Question: I have a very simple code where I use Action Bar with tab fragments. It works fine after load, but after orientation change it goes crazy. The old fragment also visible (why?).
Sorry for Hungarian texts on the image, but I hope it doesn't matter.

I attach the code, maybe it helps to solve this problem.
Main activity:
'''
public class Main extends Activity
{
private static ActionBar actionBar;
@Override
protected void onCreate(final Bundle savedInstanceState)
{
super.onCreate(savedInstanceState);
// setup action bar for tabs
actionBar = getActionBar();
actionBar.removeAllTabs();
if (actionBar.getTabCount() == 0)
{
actionBar.setNavigationMode(ActionBar.NAVIGATION_MODE_TABS);
Tab tab = actionBar.newTab().setText(R.string.starter).setTabListener(new TabListener<Starter>(this, "starter", Starter.class));
actionBar.addTab(tab);
tab = actionBar.newTab().setText(R.string.newword).setTabListener(new TabListener<NewWord>(this, "newwod", NewWord.class));
actionBar.addTab(tab);
tab = actionBar.newTab().setText(R.string.feedback).setTabListener(new TabListener<Feedback>(this, "feedback", Feedback.class));
actionBar.addTab(tab);
}
if (savedInstanceState != null)
{
actionBar.setSelectedNavigationItem(savedInstanceState.getInt("tab", 0));
}
}
@Override
protected void onSaveInstanceState(Bundle outState)
{
super.onSaveInstanceState(outState);
outState.putInt("tab", getActionBar().getSelectedNavigationIndex());
}
}
'''
TabListener (same as Google example):
'''
public class TabListener<T extends Fragment> implements android.app.ActionBar.TabListener
{
private Fragment mFragment;
private final Activity mActivity;
private final String mTag;
private final Class<T> mClass;
/**
* Constructor used each time a new tab is created.
*
* @param activity
* The host Activity, used to instantiate the fragment
* @param tag
* The identifier tag for the fragment
* @param clz
* The fragment's Class, used to instantiate the fragment
*/
public TabListener(Activity activity, String tag, Class<T> clz)
{
mActivity = activity;
mTag = tag;
mClass = clz;
}
@Override
public void onTabReselected(Tab tab, FragmentTransaction ft)
{
// User selected the already selected tab. Usually do nothing.
}
@Override
public void onTabSelected(Tab tab, FragmentTransaction ft)
{
// Check if the fragment is already initialized
if (mFragment == null)
{
// If not, instantiate and add it to the activity
mFragment = Fragment.instantiate(mActivity, mClass.getName());
ft.add(android.R.id.content, mFragment, mTag);
} else
{
// If it exists, simply attach it in order to show it
ft.attach(mFragment);
}
}
@Override
public void onTabUnselected(Tab tab, FragmentTransaction ft)
{
if (mFragment != null)
{
// Detach the fragment, because another one is being attached
ft.detach(mFragment);
}
}
}
'''
Fragment:
'''
public class Starter extends Fragment
{
@Override
public View onCreateView(LayoutInflater inflater, ViewGroup container, Bundle savedInstanceState)
{
setRetainInstance(false);
return inflater.inflate(R.layout.newword, container, false);
}
}
'''
and the layout XML:
'''
<?xml version="1.0" encoding="utf-8"?>
<ScrollView xmlns:android="http://schemas.android.com/apk/res/android"
android:layout_width="fill_parent"
android:layout_height="fill_parent"
android:padding="5dp" >
<LinearLayout
xmlns:android="http://schemas.android.com/apk/res/android"
android:layout_width="fill_parent"
android:layout_height="wrap_content"
android:orientation="vertical" >
<TextView
android:layout_width="fill_parent"
android:layout_height="wrap_content"
android:padding="5dp"
android:text="@string/newword"
android:textAppearance="?android:attr/textAppearanceMedium" />
<EditText
android:id="@+id/newwordtext"
android:layout_width="fill_parent"
android:layout_height="wrap_content"
android:hint="@string/wordhint" />
<TextView
android:layout_width="fill_parent"
android:layout_height="wrap_content"
android:padding="5dp"
android:text="@string/description"
android:textAppearance="?android:attr/textAppearanceMedium"
android:textStyle="bold" />
<EditText
android:id="@+id/descriptionwordtext"
android:layout_width="fill_parent"
android:layout_height="wrap_content"
android:hint="@string/descriptionhint"
android:inputType="textMultiLine"
android:minLines="4" />
<TextView
android:layout_width="fill_parent"
android:layout_height="wrap_content"
android:padding="5dp"
android:text="@string/origin"
android:textAppearance="?android:attr/textAppearanceMedium"
android:textStyle="bold" />
<EditText
android:id="@+id/origintext"
android:layout_width="fill_parent"
android:layout_height="wrap_content"
android:hint="@string/originhint" />
<TextView
android:layout_width="fill_parent"
android:layout_height="wrap_content"
android:padding="5dp"
android:text="@string/source"
android:textAppearance="?android:attr/textAppearanceMedium"
android:textStyle="bold" />
<EditText
android:id="@+id/sourcetext"
android:layout_width="fill_parent"
android:layout_height="wrap_content"
android:hint="@string/sourcehint" />
<TextView
android:layout_width="fill_parent"
android:layout_height="wrap_content"
android:padding="5dp"
android:text="@string/name"
android:textAppearance="?android:attr/textAppearanceMedium"
android:textStyle="bold" />
<EditText
android:id="@+id/nametext"
android:layout_width="fill_parent"
android:layout_height="wrap_content"
android:inputType="textPersonName" />
<Button
android:id="@+id/sendbutton"
android:layout_width="wrap_content"
android:layout_height="wrap_content"
android:layout_gravity="right"
android:text="@string/send" />
</LinearLayout>
</ScrollView>
'''
Thank You in Advance!
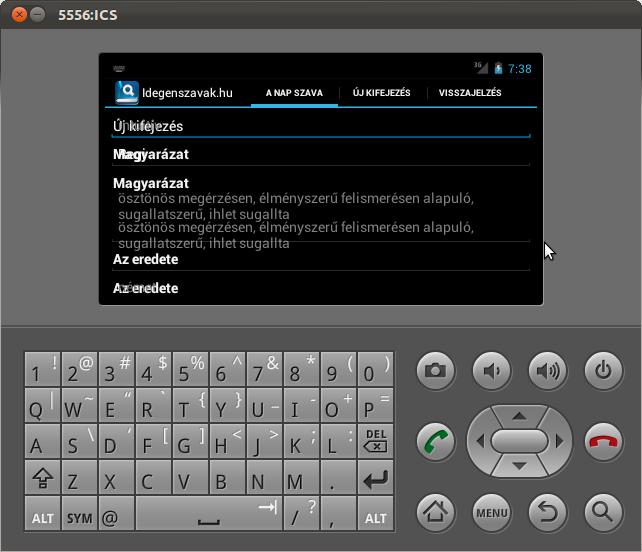
Answer: I found a usable answer in other <URL>.
I need to modify my TabListener (I moved it into my Main activity class as inner class):
'''
private class TabListener<T extends Fragment> implements android.app.ActionBar.TabListener
{
private Fragment mFragment;
private final Activity mActivity;
private final String mTag;
private final Class<T> mClass;
/**
* Constructor used each time a new tab is created.
*
* @param activity
* The host Activity, used to instantiate the fragment
* @param tag
* The identifier tag for the fragment
* @param clz
* The fragment's Class, used to instantiate the fragment
*/
public TabListener(final Activity activity, final String tag, final Class<T> clz)
{
mActivity = activity;
mTag = tag;
mClass = clz;
}
@Override
public void onTabReselected(final Tab tab, final FragmentTransaction ft)
{
// User selected the already selected tab. Usually do nothing.
}
@Override
public void onTabSelected(final Tab tab, final FragmentTransaction ft)
{
mFragment = mActivity.getFragmentManager().findFragmentByTag(mTag);
if (mFragment == null)
{
mFragment = Fragment.instantiate(mActivity, mClass.getName());
ft.add(android.R.id.content, mFragment, mTag);
}
else
{
ft.attach(mFragment);
}
}
@Override
public void onTabUnselected(final Tab tab, final FragmentTransaction ft)
{
if (mFragment != null)
{
ft.detach(mFragment);
}
}
}
'''
So before I add fragment(again), I check it existance (and get its reference) and if it exists I attach it only.